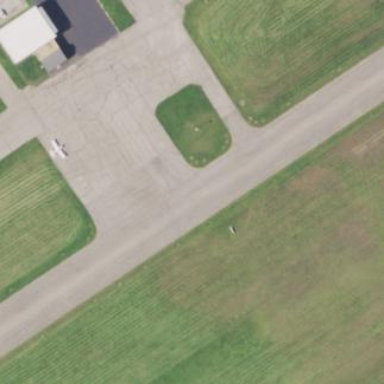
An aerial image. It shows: Apron at the airport.